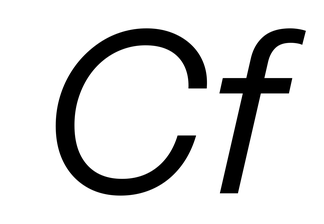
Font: InstrumentSans-Italic_Italic